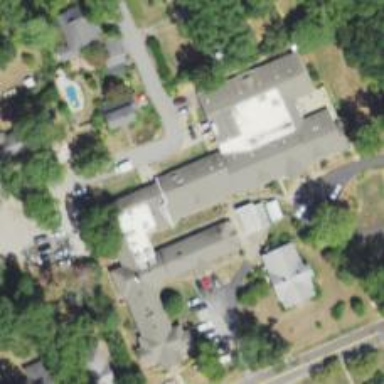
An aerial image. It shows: Nursing home.